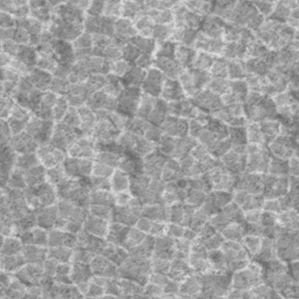
Label: frost